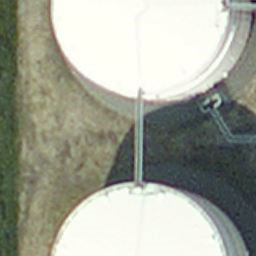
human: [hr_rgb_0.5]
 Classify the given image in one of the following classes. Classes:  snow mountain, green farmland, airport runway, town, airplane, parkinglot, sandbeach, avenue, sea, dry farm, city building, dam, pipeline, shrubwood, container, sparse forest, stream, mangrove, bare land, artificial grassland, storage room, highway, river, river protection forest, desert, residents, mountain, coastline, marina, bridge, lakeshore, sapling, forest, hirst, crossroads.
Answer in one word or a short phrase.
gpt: storage room